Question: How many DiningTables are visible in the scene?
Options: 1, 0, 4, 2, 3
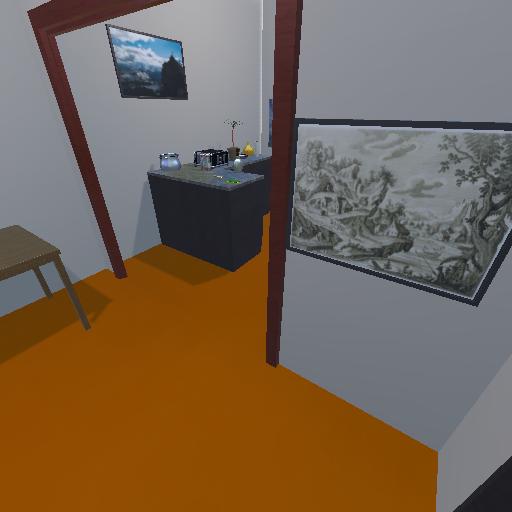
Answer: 1